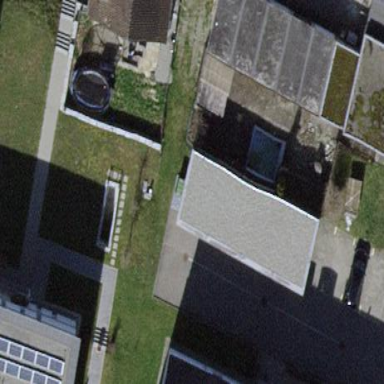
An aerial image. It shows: Garage.